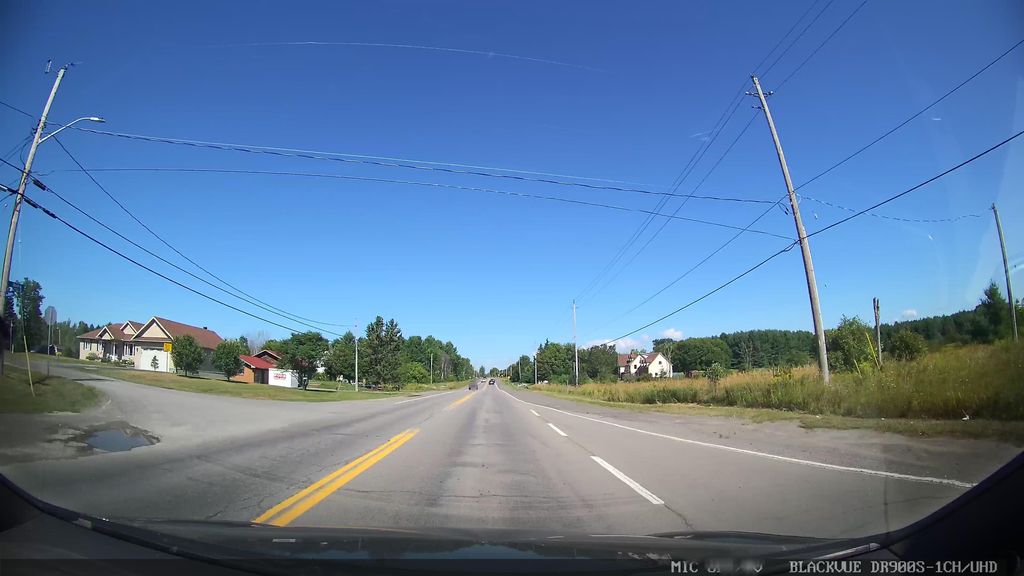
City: ottawa-gatineau